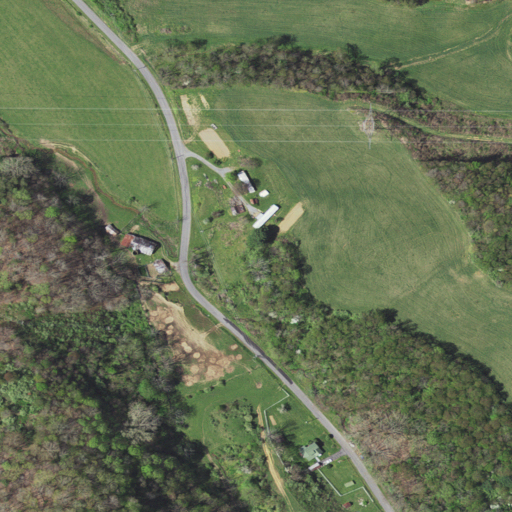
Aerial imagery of valley in Virginia named Shupe Hollow containing deciduous forest, pasture, open development, medium intensity development, shrub, low intensity development, and mixed forest